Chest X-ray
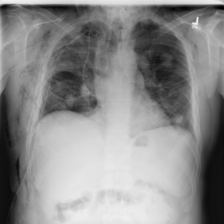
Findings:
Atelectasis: negative
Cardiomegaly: negative
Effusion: negative
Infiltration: negative
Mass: positive
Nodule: negative
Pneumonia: negative
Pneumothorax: negative
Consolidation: negative
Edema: negative
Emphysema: positive
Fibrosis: negative
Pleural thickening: negative
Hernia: negative